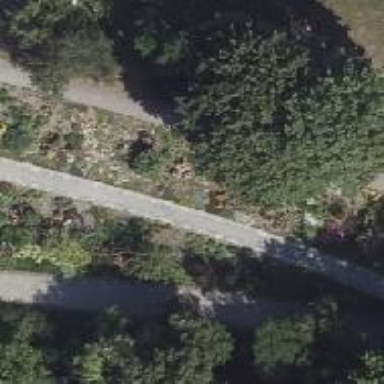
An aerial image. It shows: Flowerbed.